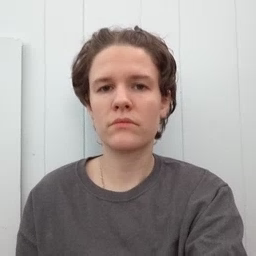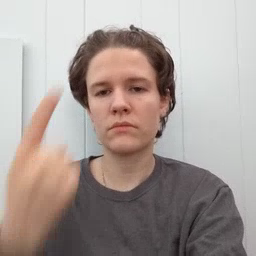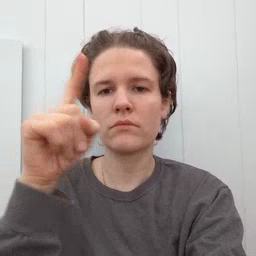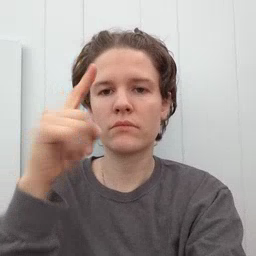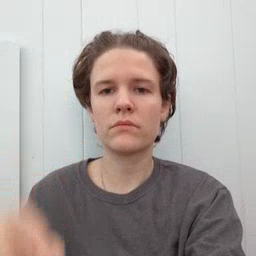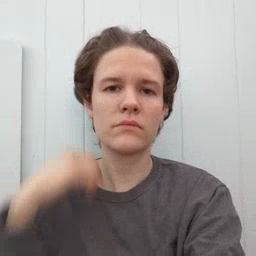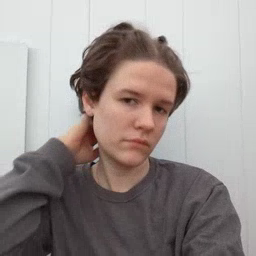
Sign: for